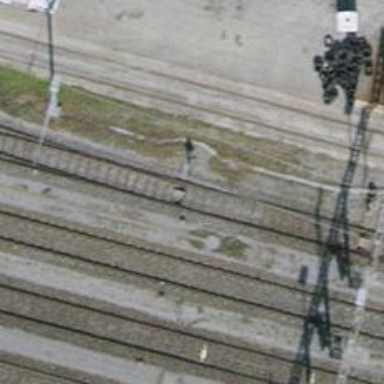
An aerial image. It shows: Railway yard with electrified contact lines.